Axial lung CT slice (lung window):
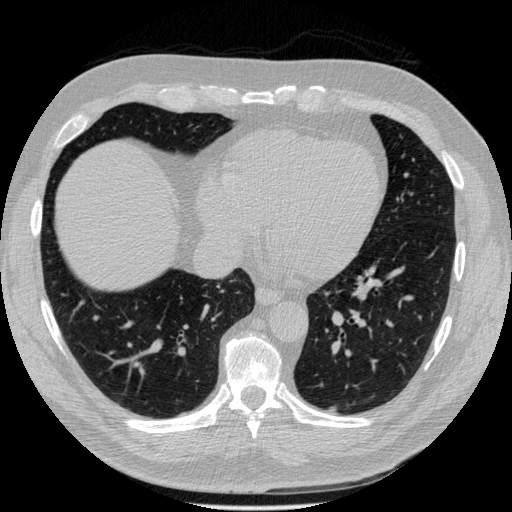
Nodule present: yes
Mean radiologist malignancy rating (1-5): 2